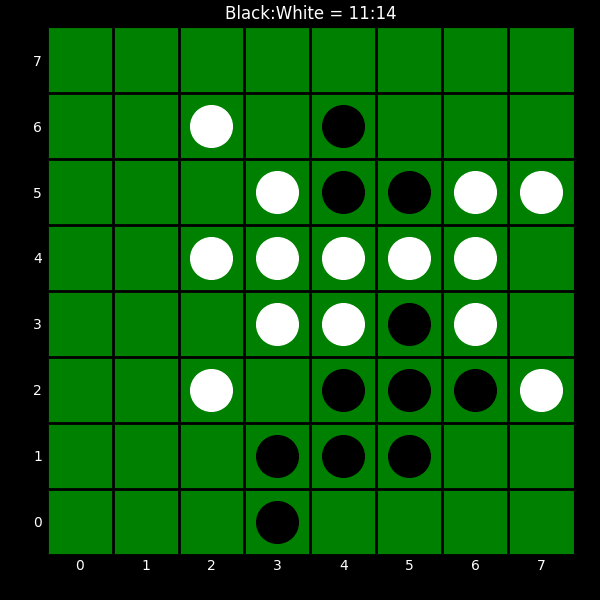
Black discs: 11
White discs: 14